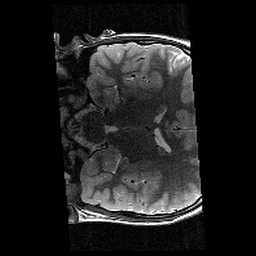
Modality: T2w
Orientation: coronal
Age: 11
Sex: male
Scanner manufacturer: siemens
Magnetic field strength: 3 T
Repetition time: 9.23 s
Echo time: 0.067 s